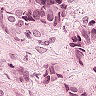
Metastatic tissue present: yes